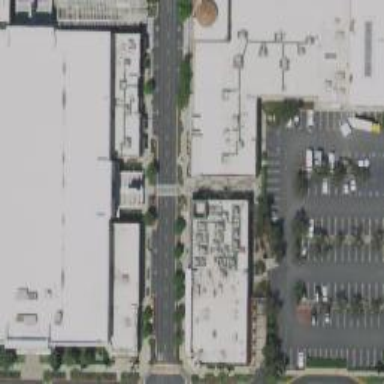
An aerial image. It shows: Retail building.